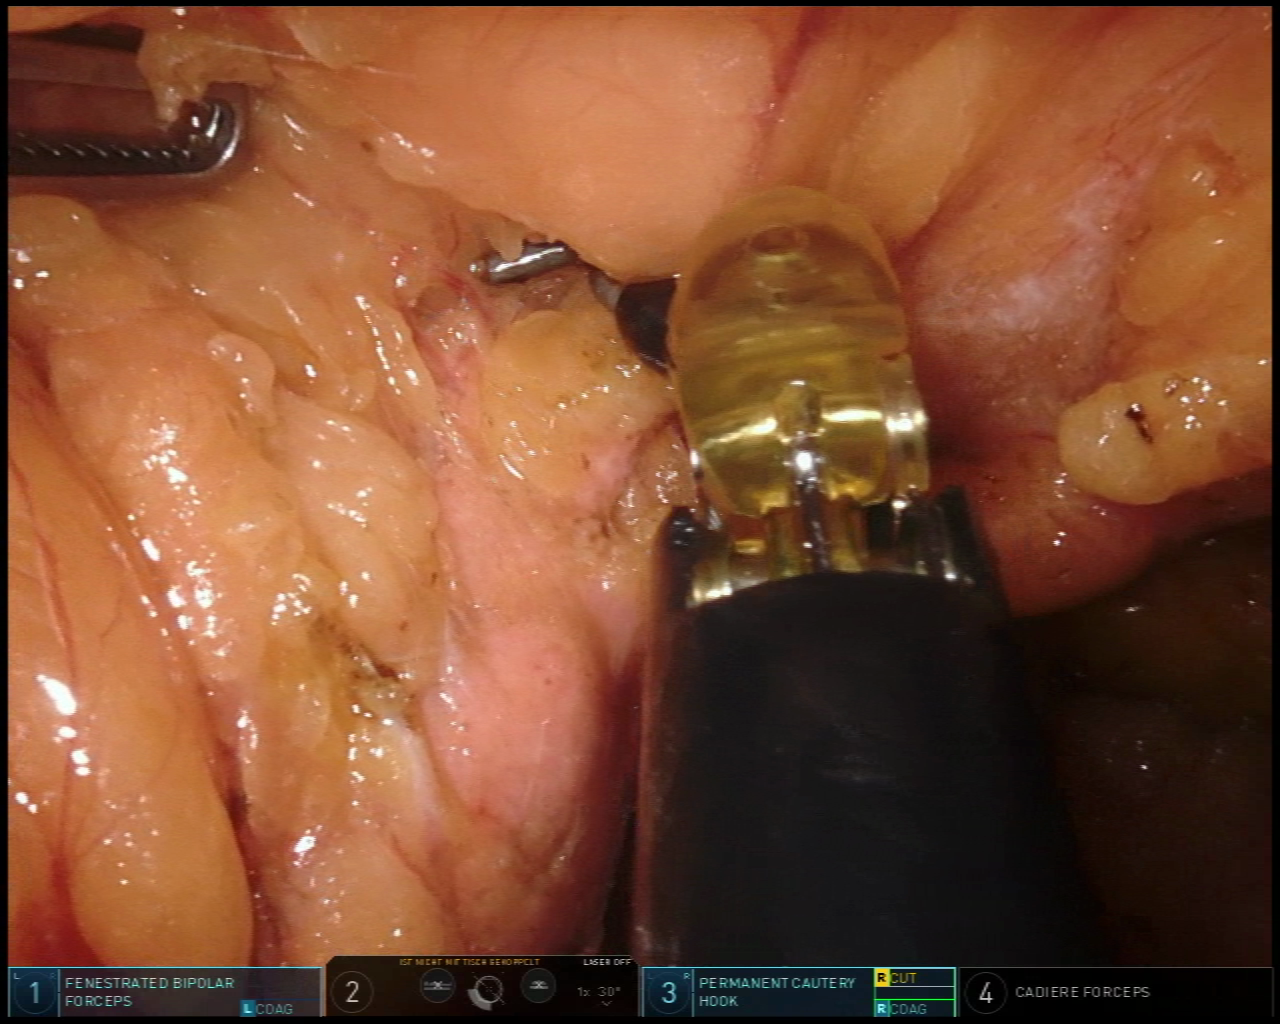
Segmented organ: pancreas
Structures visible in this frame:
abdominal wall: no
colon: no
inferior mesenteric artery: no
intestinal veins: no
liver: no
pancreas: yes
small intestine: no
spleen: no
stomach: no
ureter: no
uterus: no
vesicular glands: no